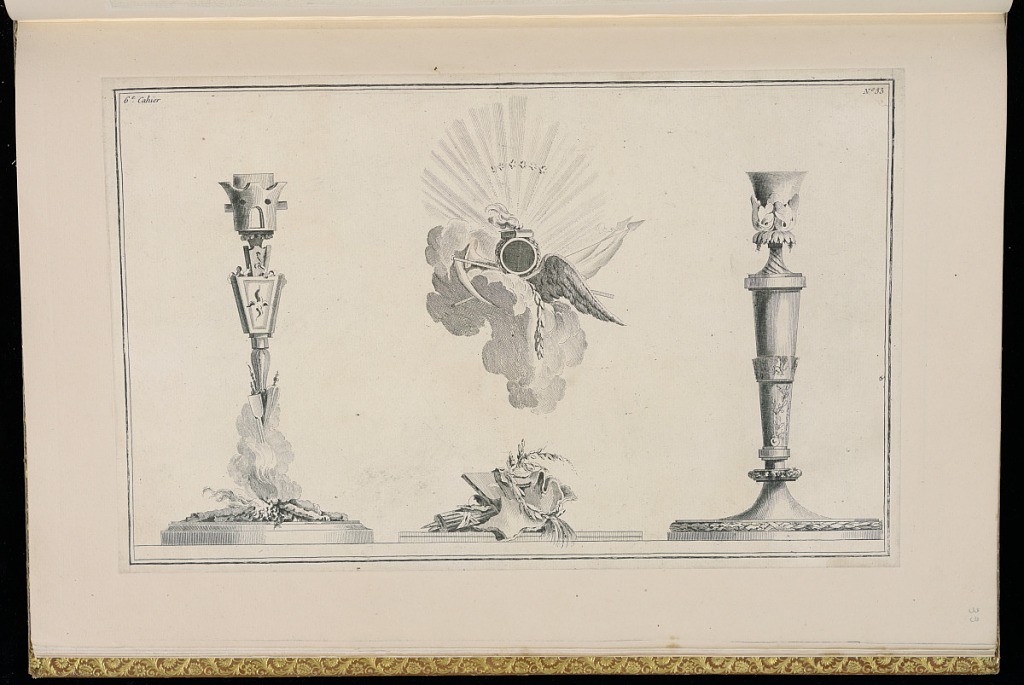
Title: Designs for Candlesticks, Cartel Clock Case, and a Trophy
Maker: Henri Sallembier, French, ca. 1753 - 1820
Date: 1777–78
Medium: Etching on paper
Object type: Print
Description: Designs for candlesticks, a military trophy or cartel clock case and ornamental sculpture featuring neoclassical ornament including military motifs, wings, spears with flags, scythe, arrows, canon ball, fire, smoke, clouds, sun rays, leaves, scrolling leaves (rinceaux), foliate scrolls, and fluting. The plate is numbered.